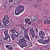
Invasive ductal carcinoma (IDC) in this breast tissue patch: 1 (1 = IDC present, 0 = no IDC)